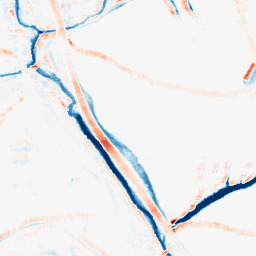
Category: morphological
Decomposition family: morphological_rect
Decomposition parameters: operation: average
width: 10
height: 10
Upsampling method: linear_exact
Upsampling parameters: scale: 2
Upsampling scale: 2